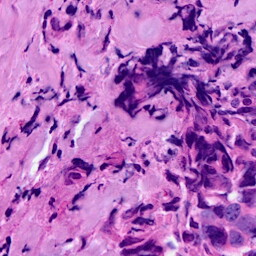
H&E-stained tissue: Breast